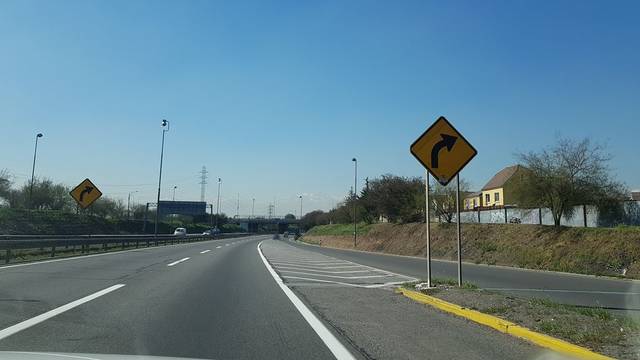
Region: Chile
Coordinates: -33.487, -70.745